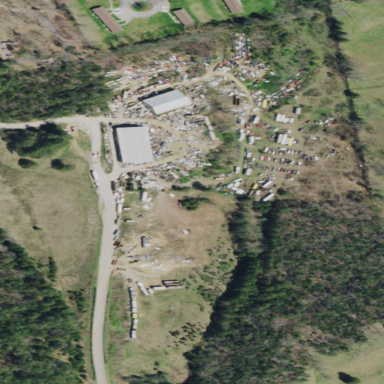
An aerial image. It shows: Industrial area designated as scrap yard.